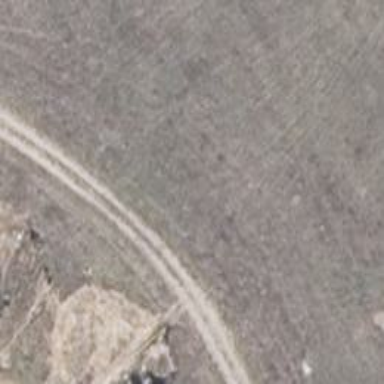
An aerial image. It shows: Grassy track with grade5 tracktype.